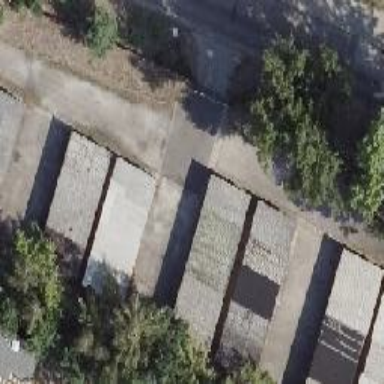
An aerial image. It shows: Group of garages.